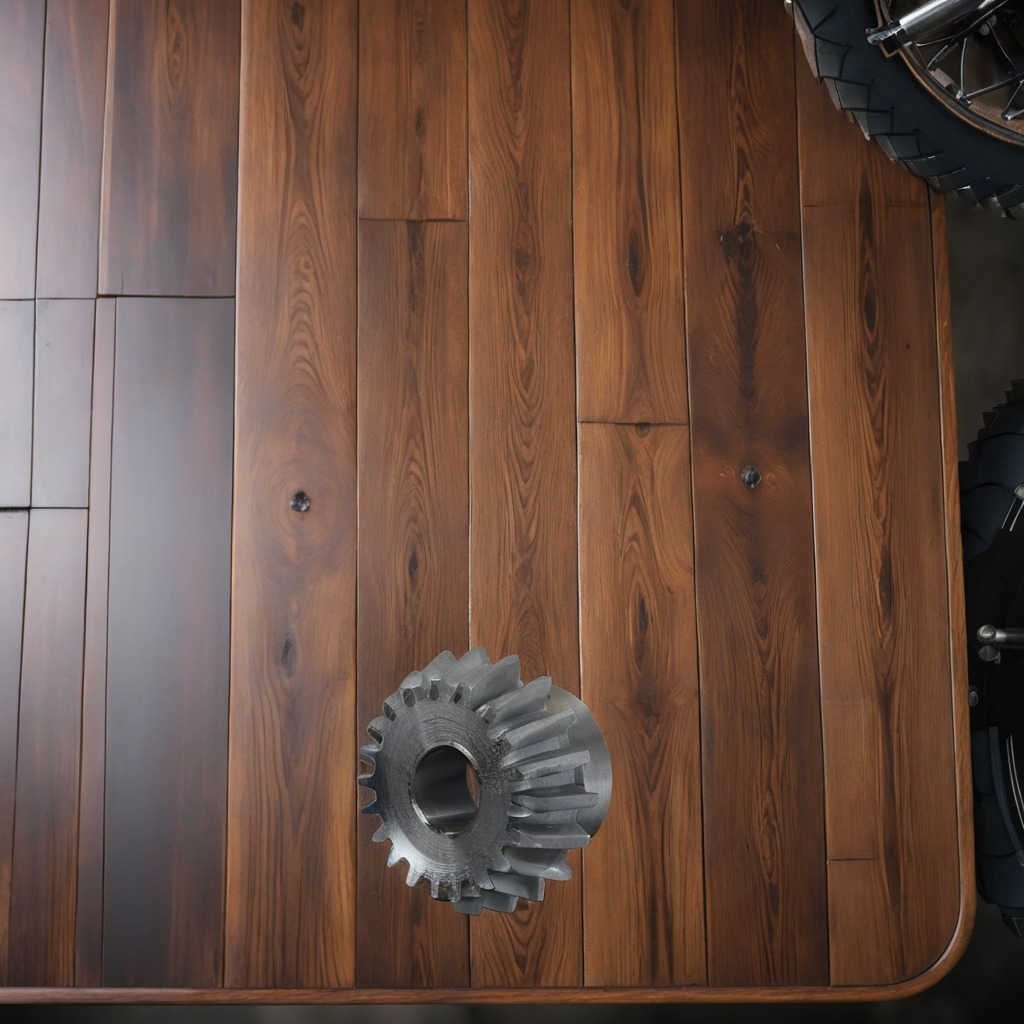
A steel gear with teeth lies on the wooden table.